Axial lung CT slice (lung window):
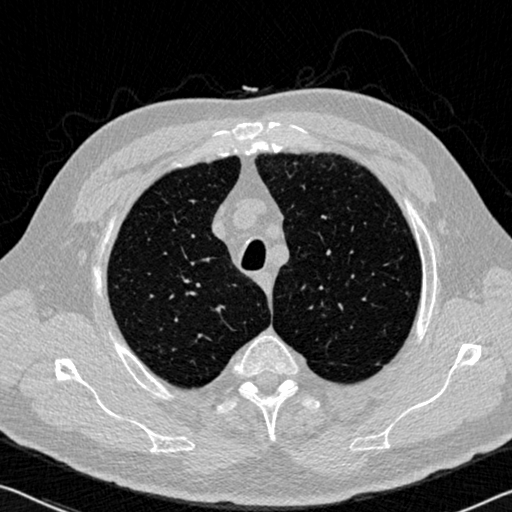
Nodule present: yes
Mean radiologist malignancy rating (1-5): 3